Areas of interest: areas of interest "Bank"
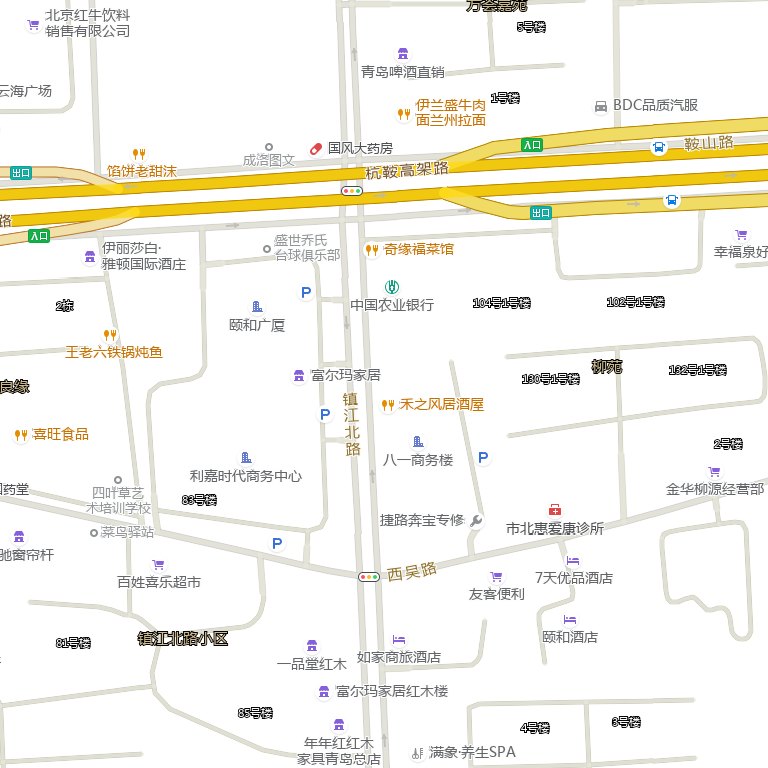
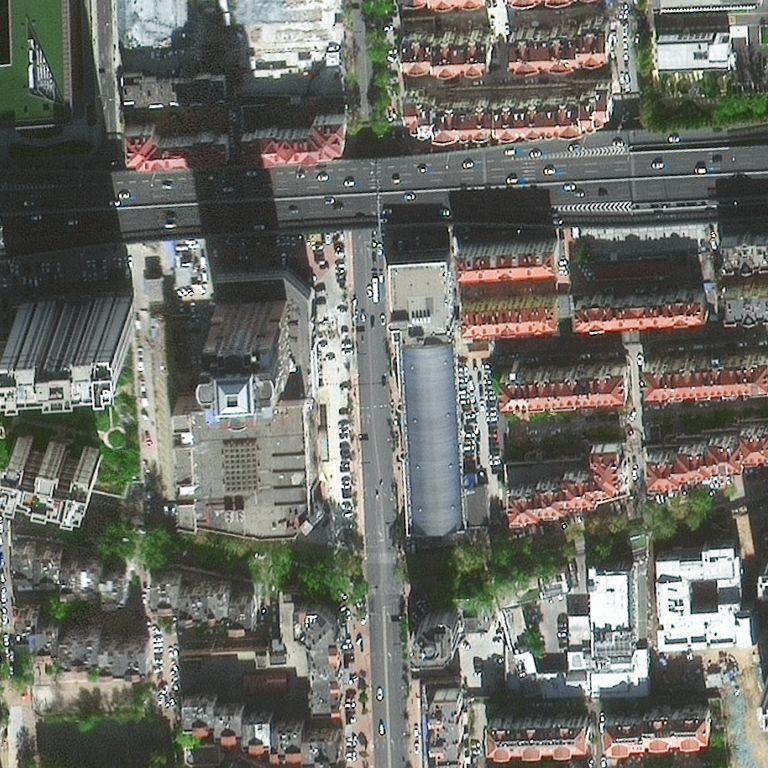